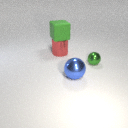
large red metal cylinder behind large blue metal sphere